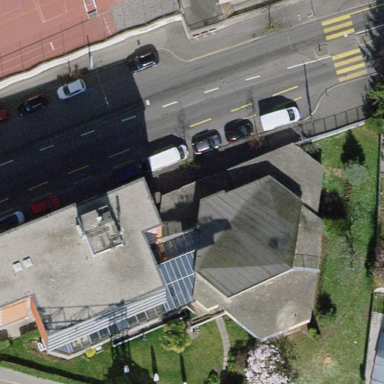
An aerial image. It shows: Dormitory building with flat roof.